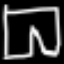
Label: pants